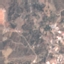
Label: PermanentCrop